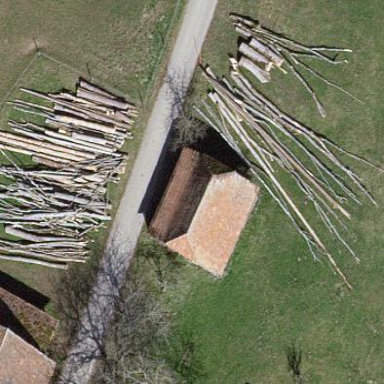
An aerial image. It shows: Shed building.